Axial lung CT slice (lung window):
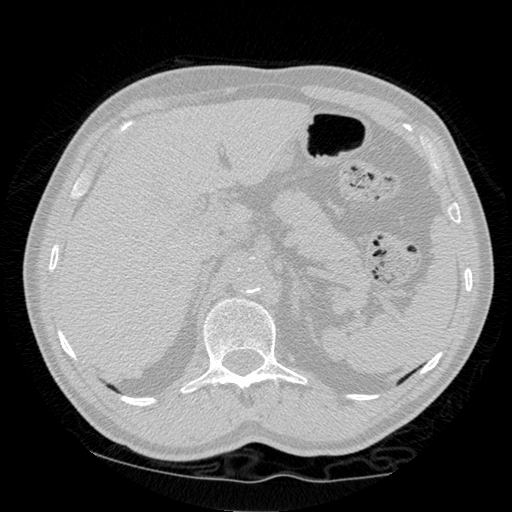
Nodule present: no